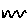
Label: zigzag